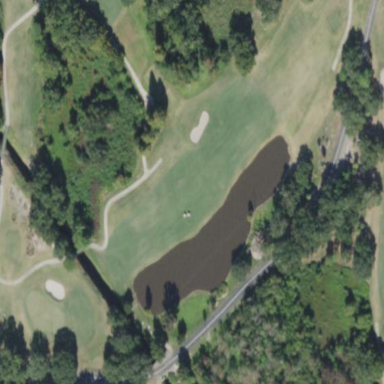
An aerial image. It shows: Water hazard in golf course. The hazard is natural water feature.